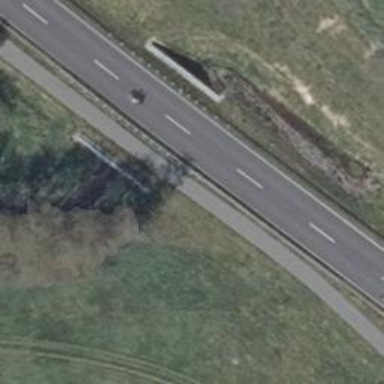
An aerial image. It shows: Asphalt path crossing over bridge.